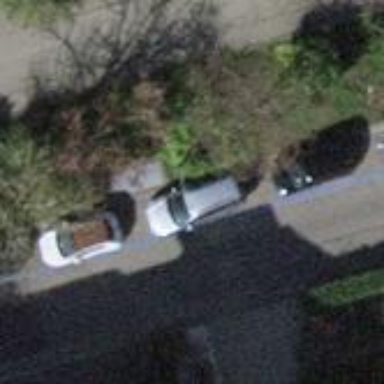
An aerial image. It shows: Parking lane area.